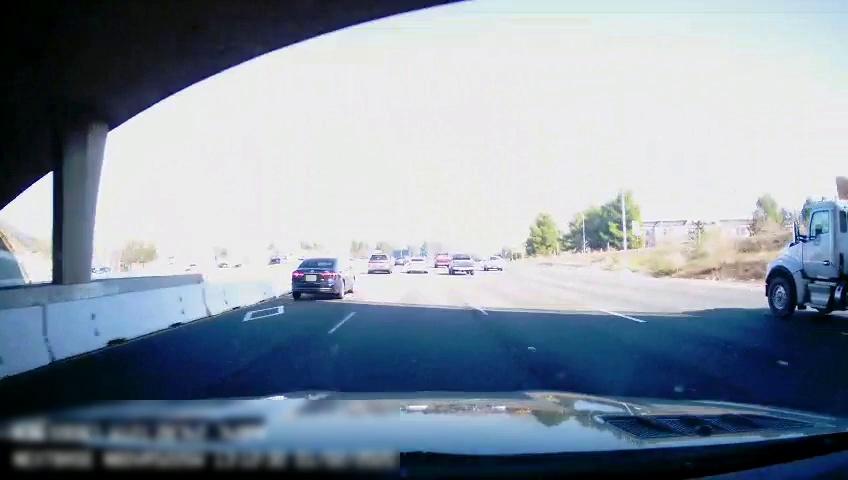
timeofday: Day
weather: Sunny
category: Vehicles | Van
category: Vehicles | SUV
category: Drivable Space
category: Vehicles | Truck
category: Vehicles | Truck
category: Vehicles | Car
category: Vehicles | Truck
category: Vehicles | Car
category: Vehicles | SUV
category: Vehicles | Car
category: Vehicles | Car
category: Lanes | Alternate Lane
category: Lanes | Alternate Lane
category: Lanes | Current Lane
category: Lanes | Current Lane
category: Lanes | Alternate Lane